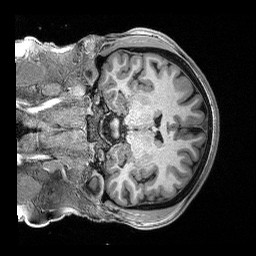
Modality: T1w
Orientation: coronal
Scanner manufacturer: siemens
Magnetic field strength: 3 T
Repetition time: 2.4 s
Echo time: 0.00122 s